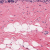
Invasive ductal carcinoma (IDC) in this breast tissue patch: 0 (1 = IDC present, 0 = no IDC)